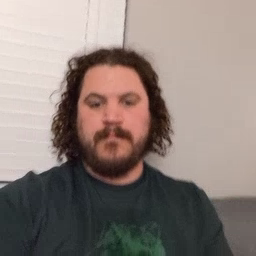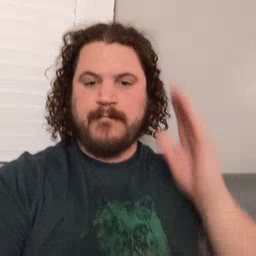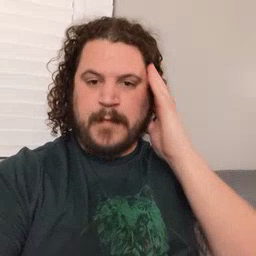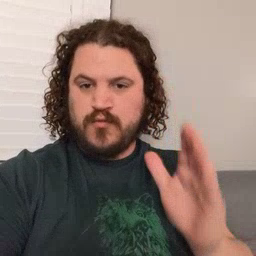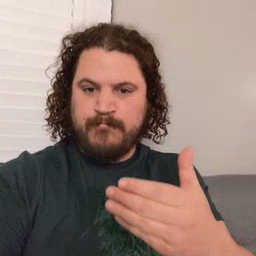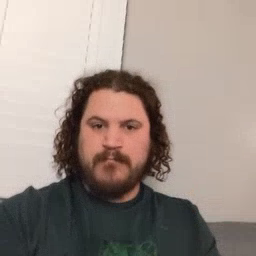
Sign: bedroom